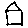
Label: house